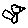
Label: bird